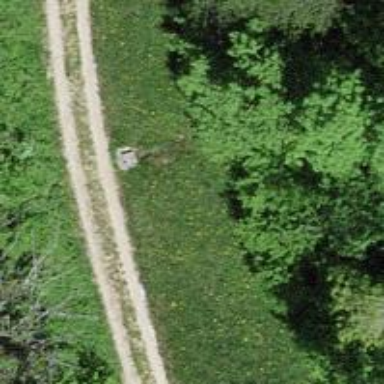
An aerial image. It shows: Wayside cross with historic significance.